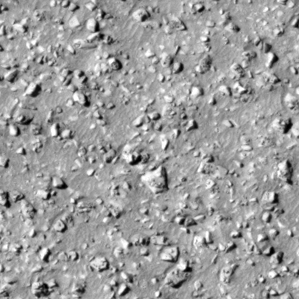
Label: non_frost